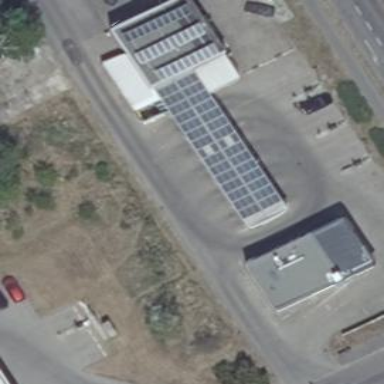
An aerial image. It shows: Building housing car wash facility.